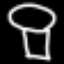
Label: mushroom